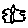
Label: bird